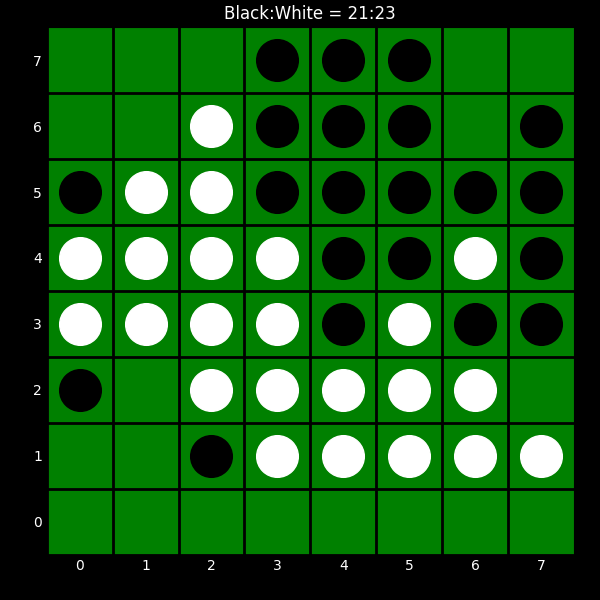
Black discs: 21
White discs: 23